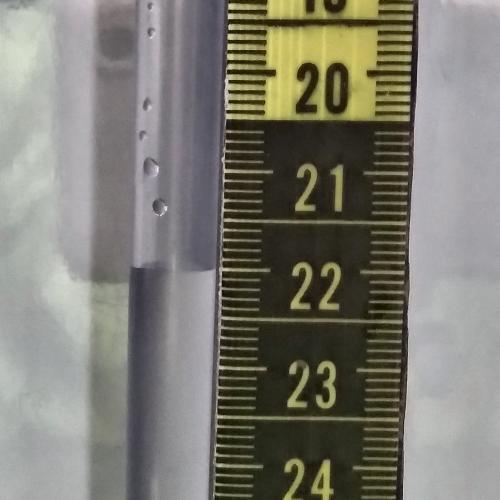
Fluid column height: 22.0 cm